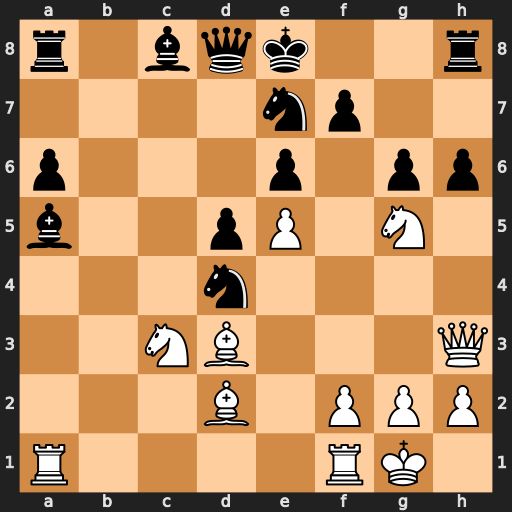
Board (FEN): r1bqk2r/4np2/p3p1pp/b2pP1N1/3n4/2NB3Q/3B1PPP/R4RK1
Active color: w
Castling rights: kq
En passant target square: -
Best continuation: Rxa5 Qxa5 Nce4 dxe4 Bxa5